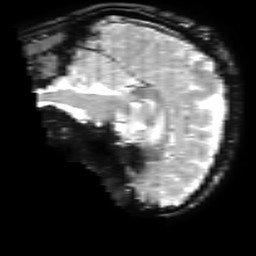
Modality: T2starw
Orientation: sagittal
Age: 28
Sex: male
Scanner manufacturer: ge
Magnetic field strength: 3 T
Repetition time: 0.65 s
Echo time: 0.02 s